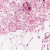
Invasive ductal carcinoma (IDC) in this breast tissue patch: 0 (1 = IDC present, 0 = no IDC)